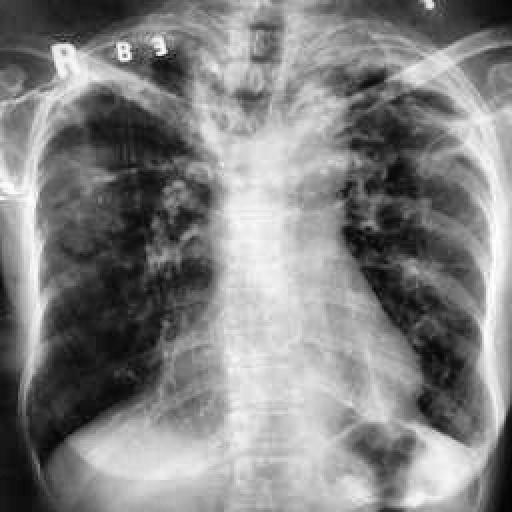
Finding: TUBERCULOSIS